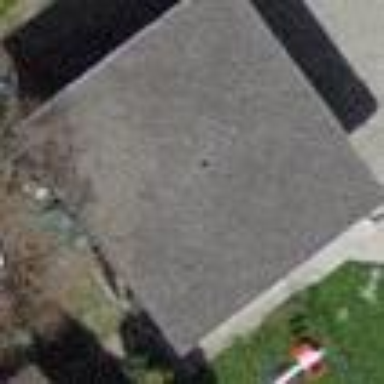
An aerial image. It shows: Garage building.